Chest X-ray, AP view. Patient: 26 years old, sex M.
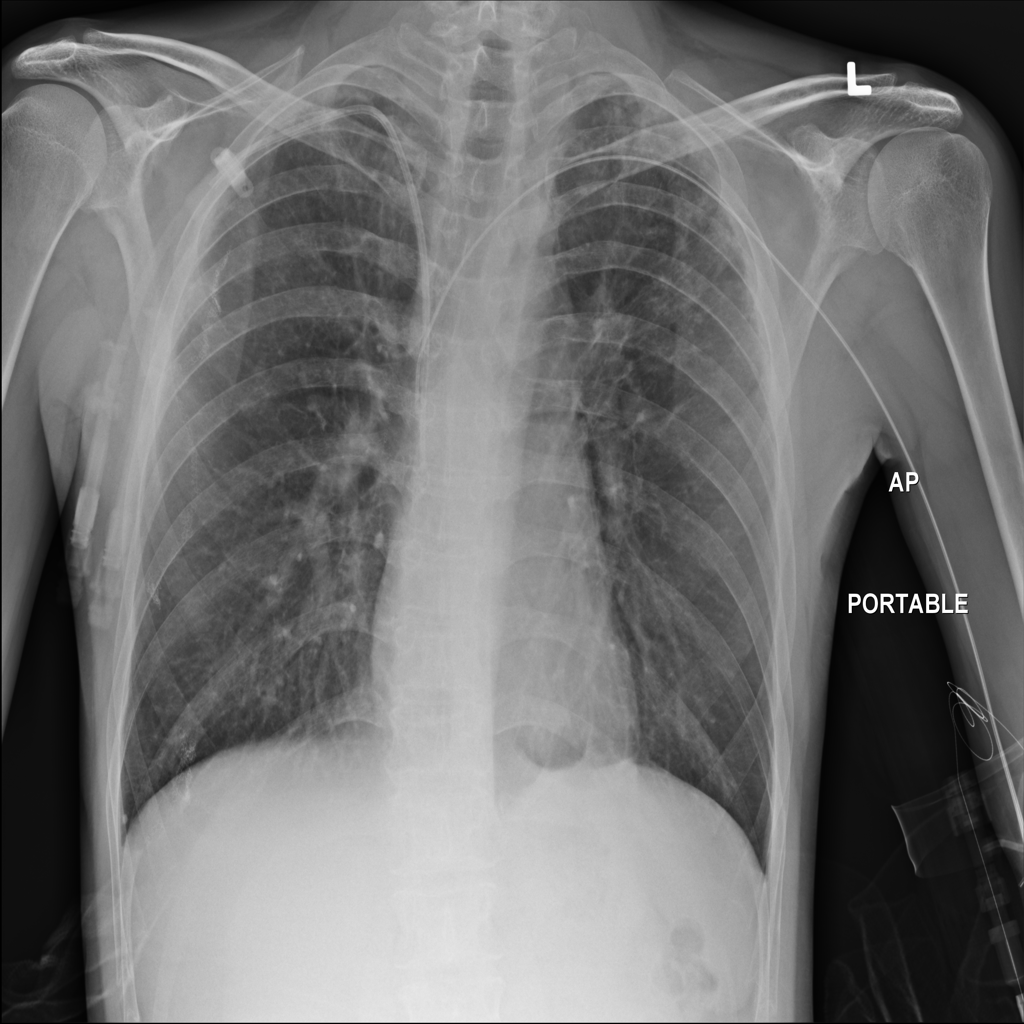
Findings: Nodule